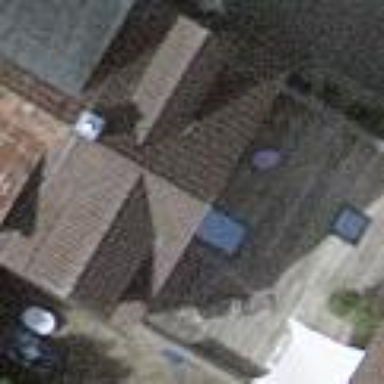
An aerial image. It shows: Flat roof terrace building.